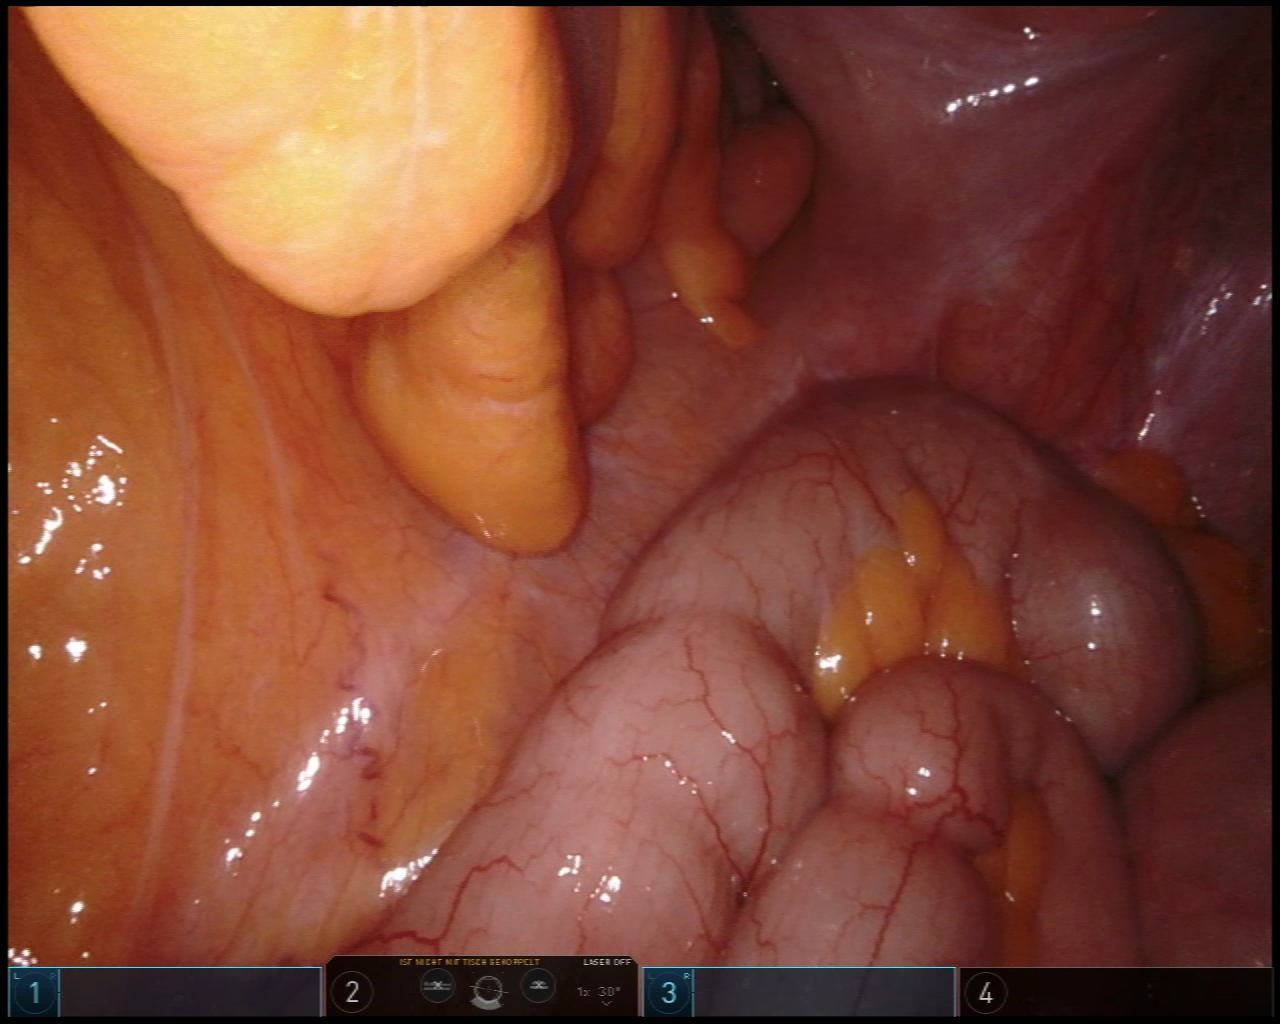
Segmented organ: colon
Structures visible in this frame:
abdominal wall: yes
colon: yes
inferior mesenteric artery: no
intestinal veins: no
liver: no
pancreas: no
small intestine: yes
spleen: no
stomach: no
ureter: no
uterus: no
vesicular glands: no